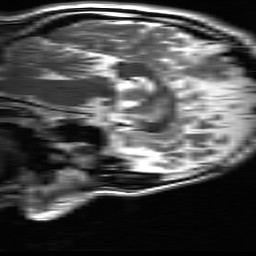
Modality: T2w
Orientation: sagittal
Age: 36
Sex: male
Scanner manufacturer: ge
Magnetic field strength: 3 T
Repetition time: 5.192 s
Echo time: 0.1003 s